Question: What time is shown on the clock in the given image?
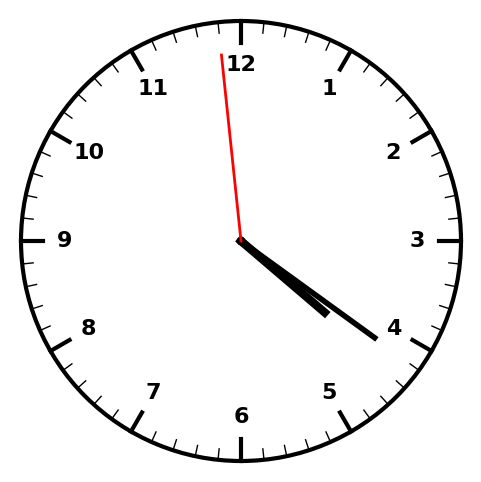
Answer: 04:20:59